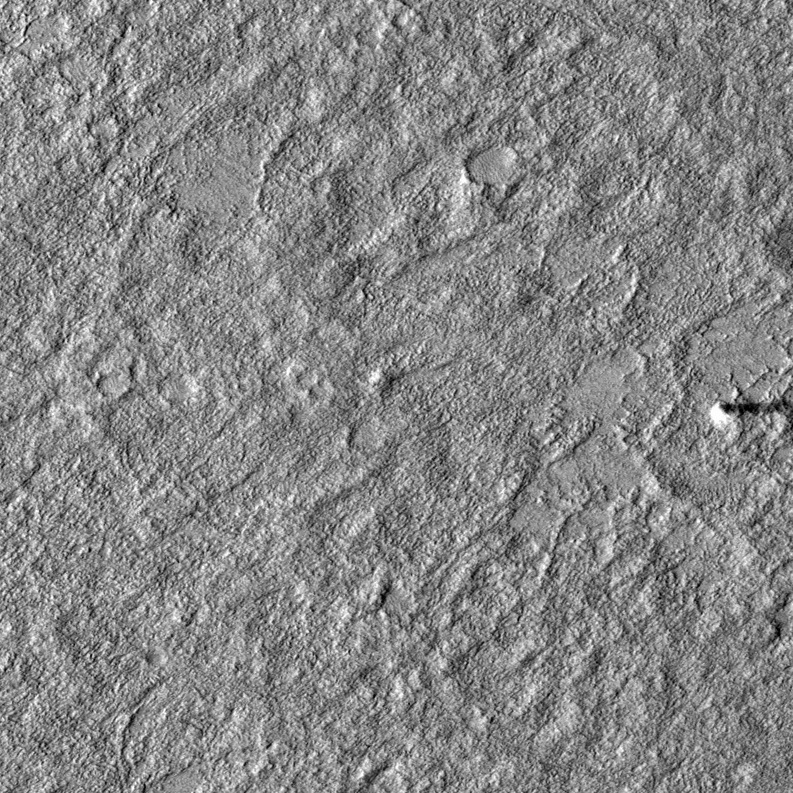
Label: dustdevil